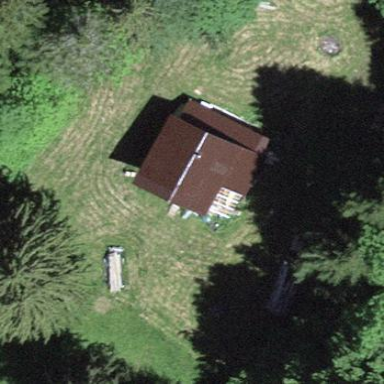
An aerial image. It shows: Hut.